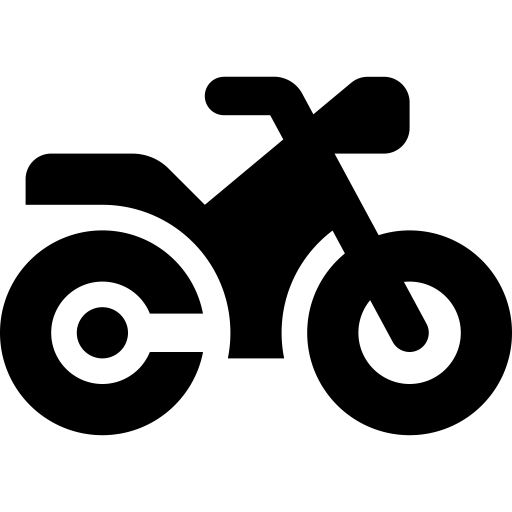
Tags: icon, FontAwesome, fa-icon, solid, motorcycle